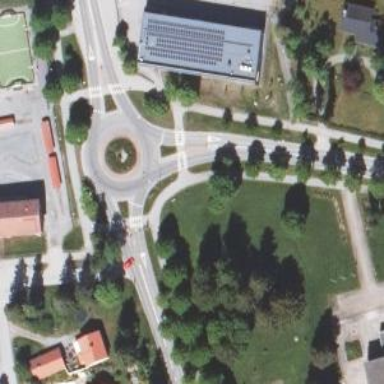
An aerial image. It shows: Tertiary road with asphalt surface leading to roundabout.